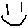
Label: smiley face